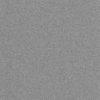
Label: dusty